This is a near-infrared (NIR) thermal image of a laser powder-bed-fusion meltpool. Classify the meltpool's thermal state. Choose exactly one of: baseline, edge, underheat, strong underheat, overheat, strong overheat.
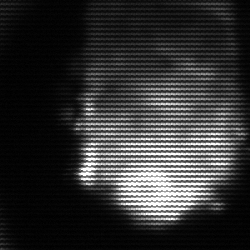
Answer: edge